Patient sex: M
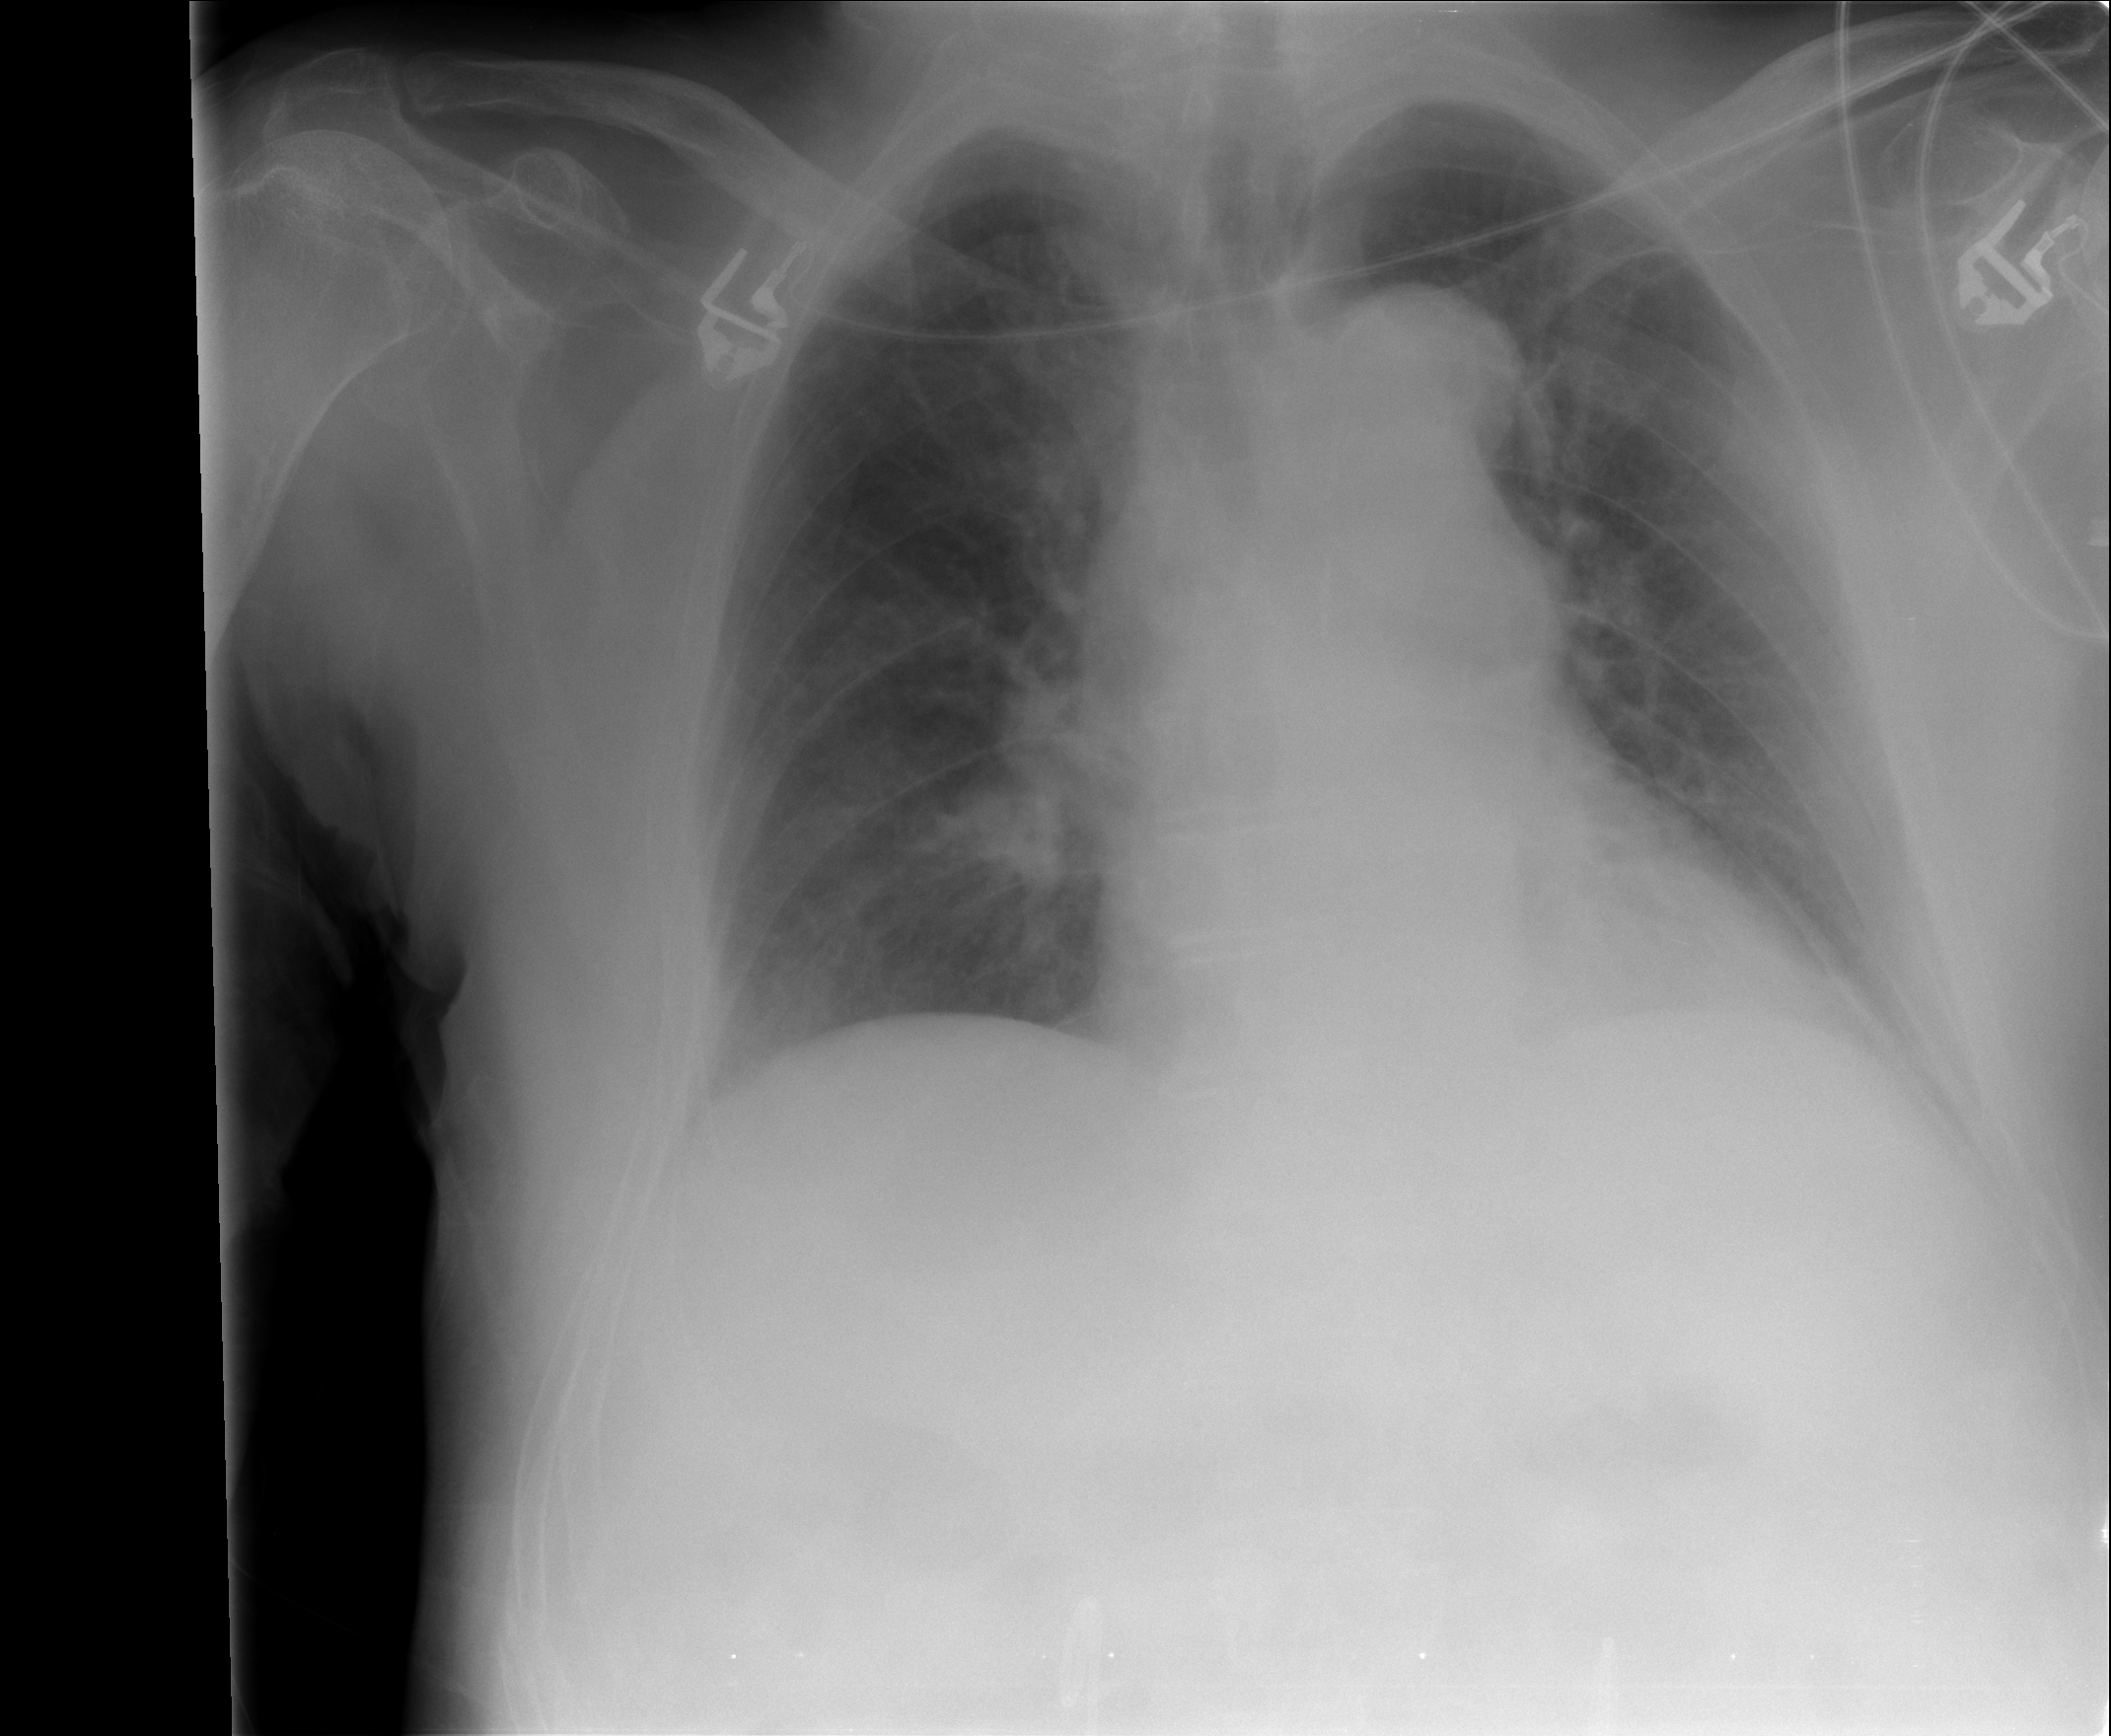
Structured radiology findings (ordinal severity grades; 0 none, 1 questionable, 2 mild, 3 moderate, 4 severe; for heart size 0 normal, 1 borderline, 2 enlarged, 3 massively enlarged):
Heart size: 1
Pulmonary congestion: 0
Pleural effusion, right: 1
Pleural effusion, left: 1
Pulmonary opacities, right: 0
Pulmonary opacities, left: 0
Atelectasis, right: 1
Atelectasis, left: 1